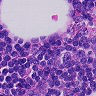
Metastatic tissue present: no